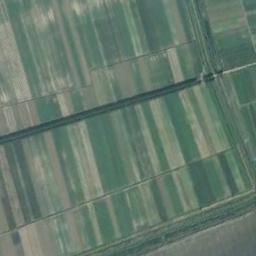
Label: rectangular_farmland